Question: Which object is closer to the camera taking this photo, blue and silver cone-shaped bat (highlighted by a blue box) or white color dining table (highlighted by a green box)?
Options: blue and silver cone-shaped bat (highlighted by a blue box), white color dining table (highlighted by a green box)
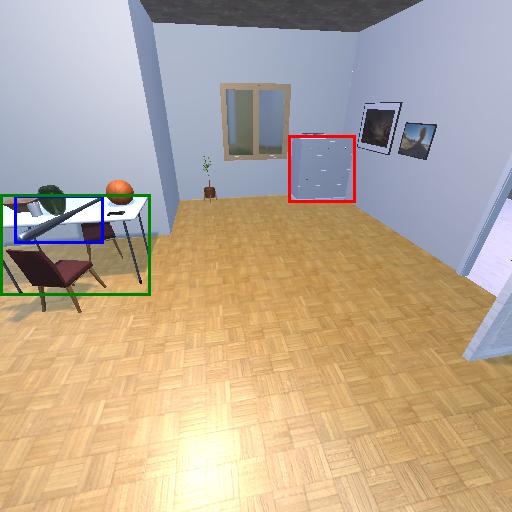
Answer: blue and silver cone-shaped bat (highlighted by a blue box)